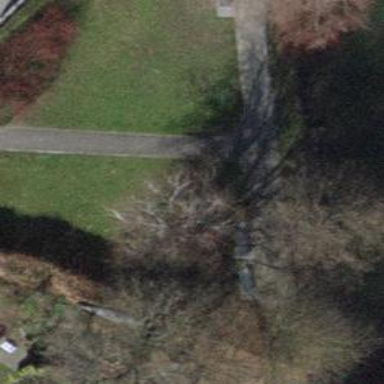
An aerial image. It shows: Bench.